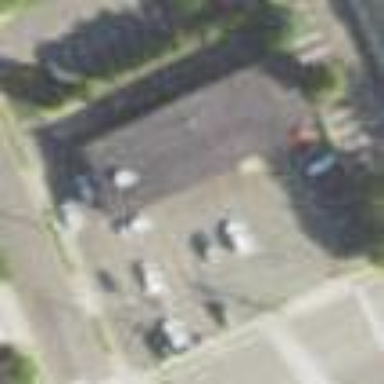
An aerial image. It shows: Retail area with car repair shop.